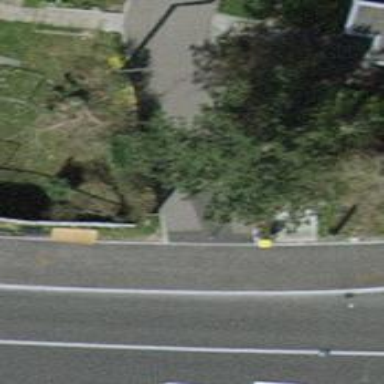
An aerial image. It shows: Bollard barrier.